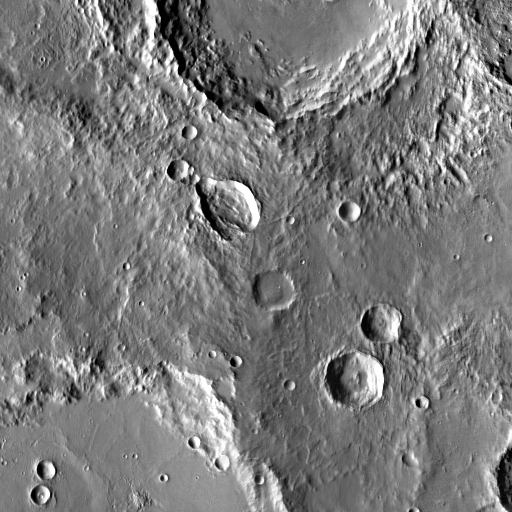
Crater classes present: Background, Other, Layered, Buried, Secondary